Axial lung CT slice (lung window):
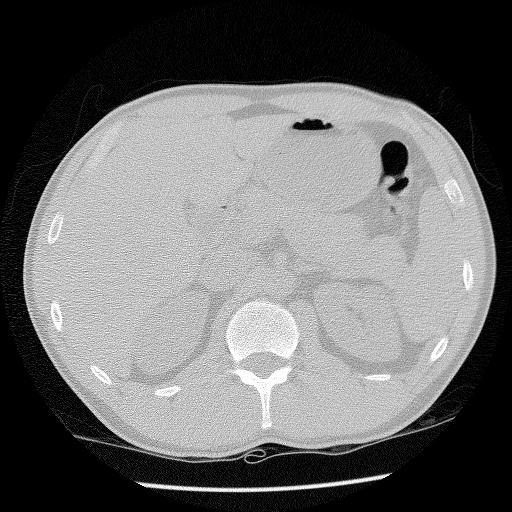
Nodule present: no